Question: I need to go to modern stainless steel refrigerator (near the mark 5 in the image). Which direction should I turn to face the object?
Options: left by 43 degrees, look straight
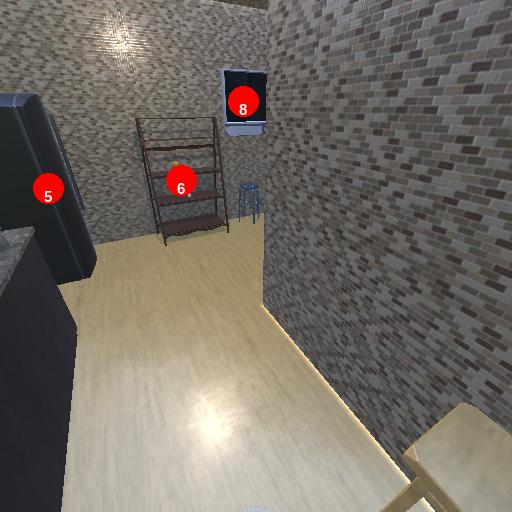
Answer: left by 43 degrees